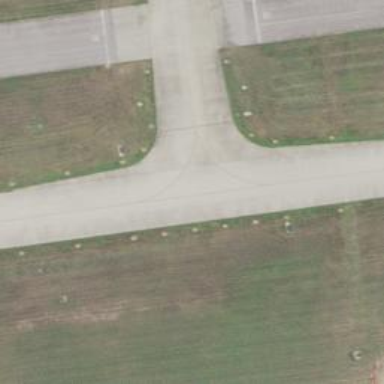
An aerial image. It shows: Image of taxiway at airport.